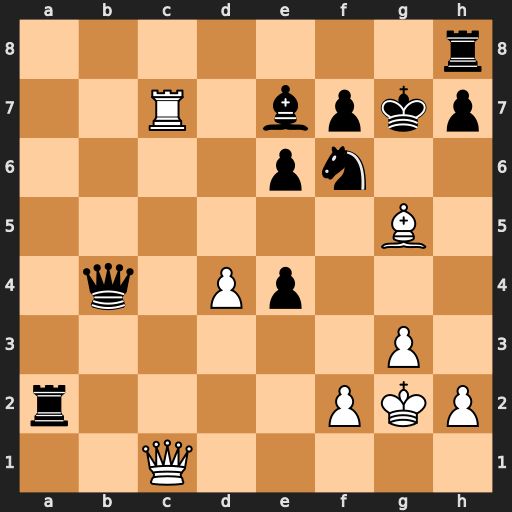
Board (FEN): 7r/2R1bpkp/4pn2/6B1/1q1Pp3/6P1/r4PKP/2Q5
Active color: w
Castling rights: -
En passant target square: -
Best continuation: Bh6+ Kg6 Qg5#